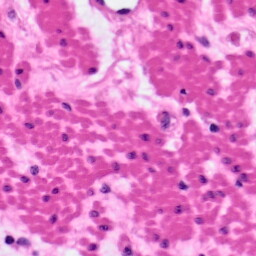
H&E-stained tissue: Pancreatic